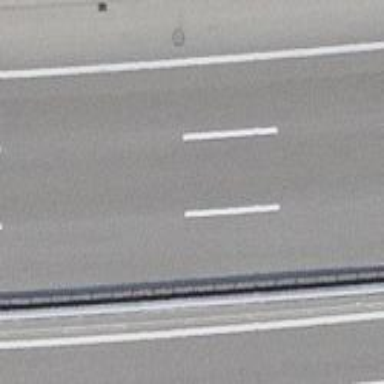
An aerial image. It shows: Asphalt motorway.